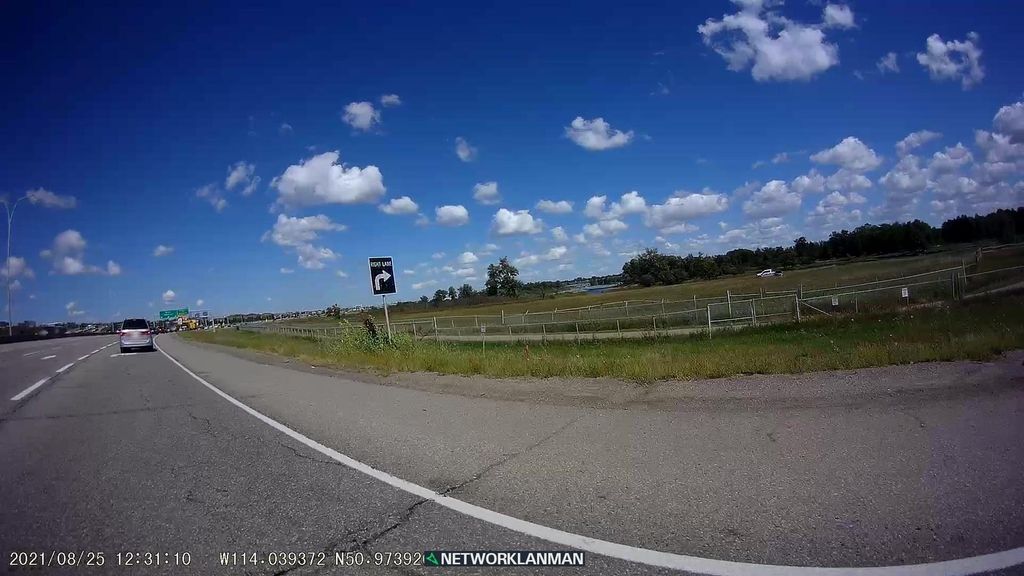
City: calgary